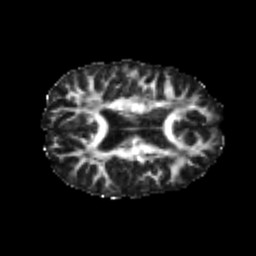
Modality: FA
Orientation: axial
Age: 24
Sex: male
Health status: healthy
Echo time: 0.074 s